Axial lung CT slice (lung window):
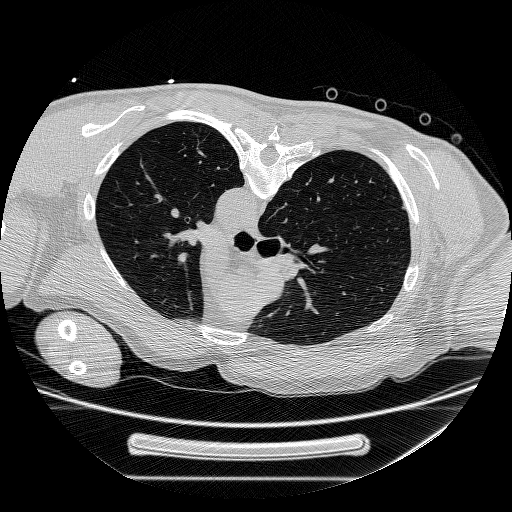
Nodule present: no